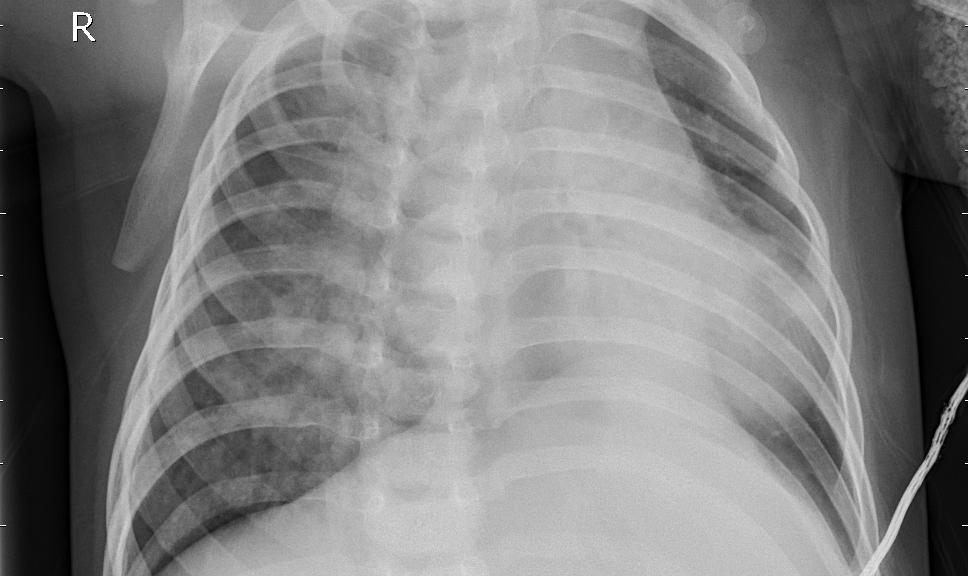
Diagnosis: PNEUMONIA